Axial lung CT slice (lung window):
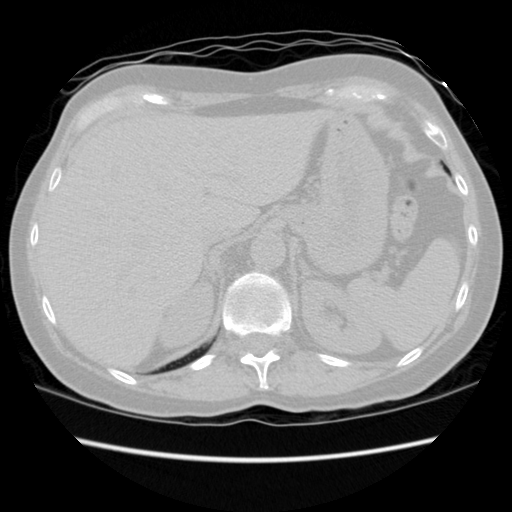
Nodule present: no